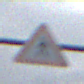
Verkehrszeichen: FussgaengerRechts
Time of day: MorningAfternoon
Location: Outdoor (RoadRail)
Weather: PartlyCloudy
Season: NotSpecified
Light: Natural